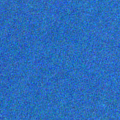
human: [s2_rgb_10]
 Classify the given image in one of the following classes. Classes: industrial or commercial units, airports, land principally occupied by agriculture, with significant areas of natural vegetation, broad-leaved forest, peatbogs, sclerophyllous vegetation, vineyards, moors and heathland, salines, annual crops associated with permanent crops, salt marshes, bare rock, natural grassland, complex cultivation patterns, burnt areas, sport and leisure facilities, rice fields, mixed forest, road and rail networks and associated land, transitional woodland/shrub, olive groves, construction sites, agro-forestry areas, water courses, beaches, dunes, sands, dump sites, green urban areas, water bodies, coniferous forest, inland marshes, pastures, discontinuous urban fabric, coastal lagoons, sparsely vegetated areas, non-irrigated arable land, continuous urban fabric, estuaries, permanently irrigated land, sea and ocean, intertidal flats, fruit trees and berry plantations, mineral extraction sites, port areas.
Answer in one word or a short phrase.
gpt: sea and ocean